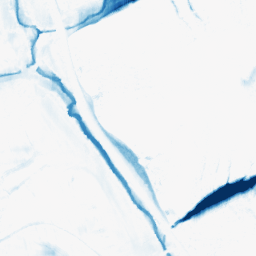
Category: morphological
Decomposition family: morphological_ellipse
Decomposition parameters: operation: closing
width: 30
height: 10
Upsampling method: bicubic_3x
Upsampling parameters: scale: 3
Upsampling scale: 3